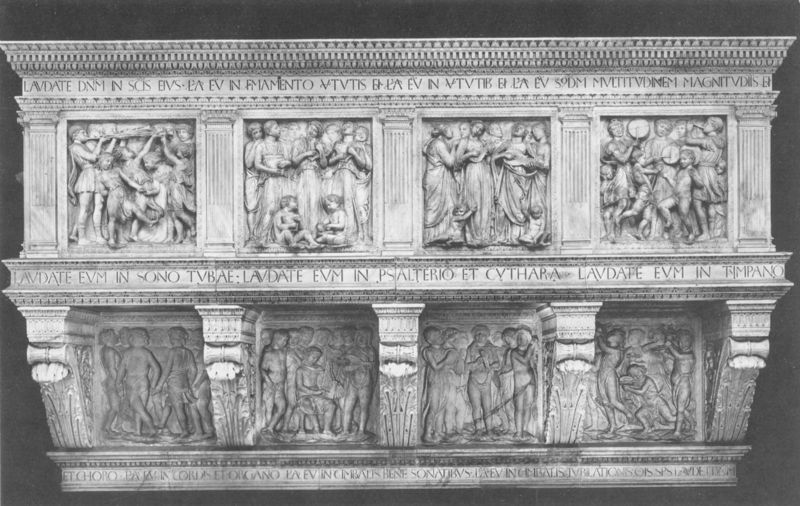
Titel: Cantoria
Künstler: Luca della Robbia
Institution: Florenz, Museo dell´Opera del Duomo
Schlagwörter: stein, relief, figuren